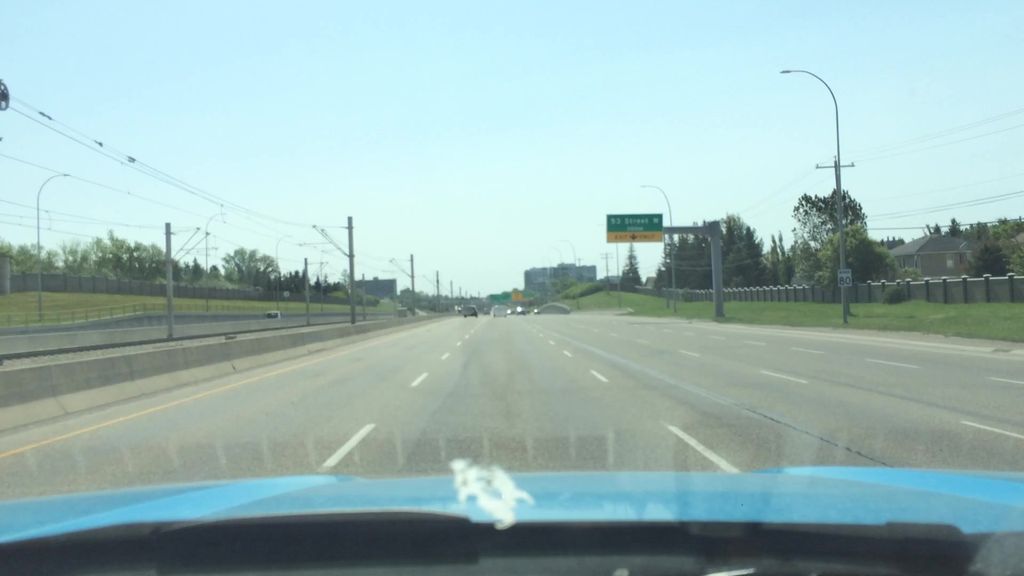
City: calgary